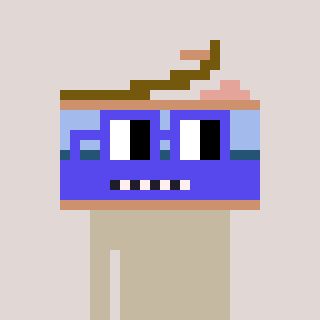
a pixel art character with square blue glasses, a canned ham-shaped head and a slimegreen-colored body on a warm background